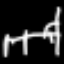
Label: bed